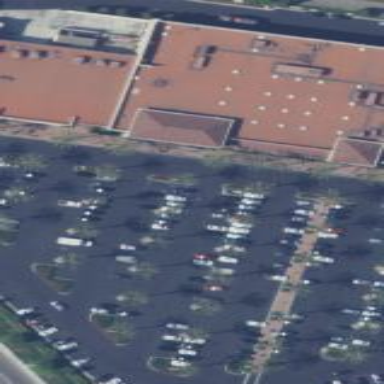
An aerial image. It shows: Commercial building.